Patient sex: M
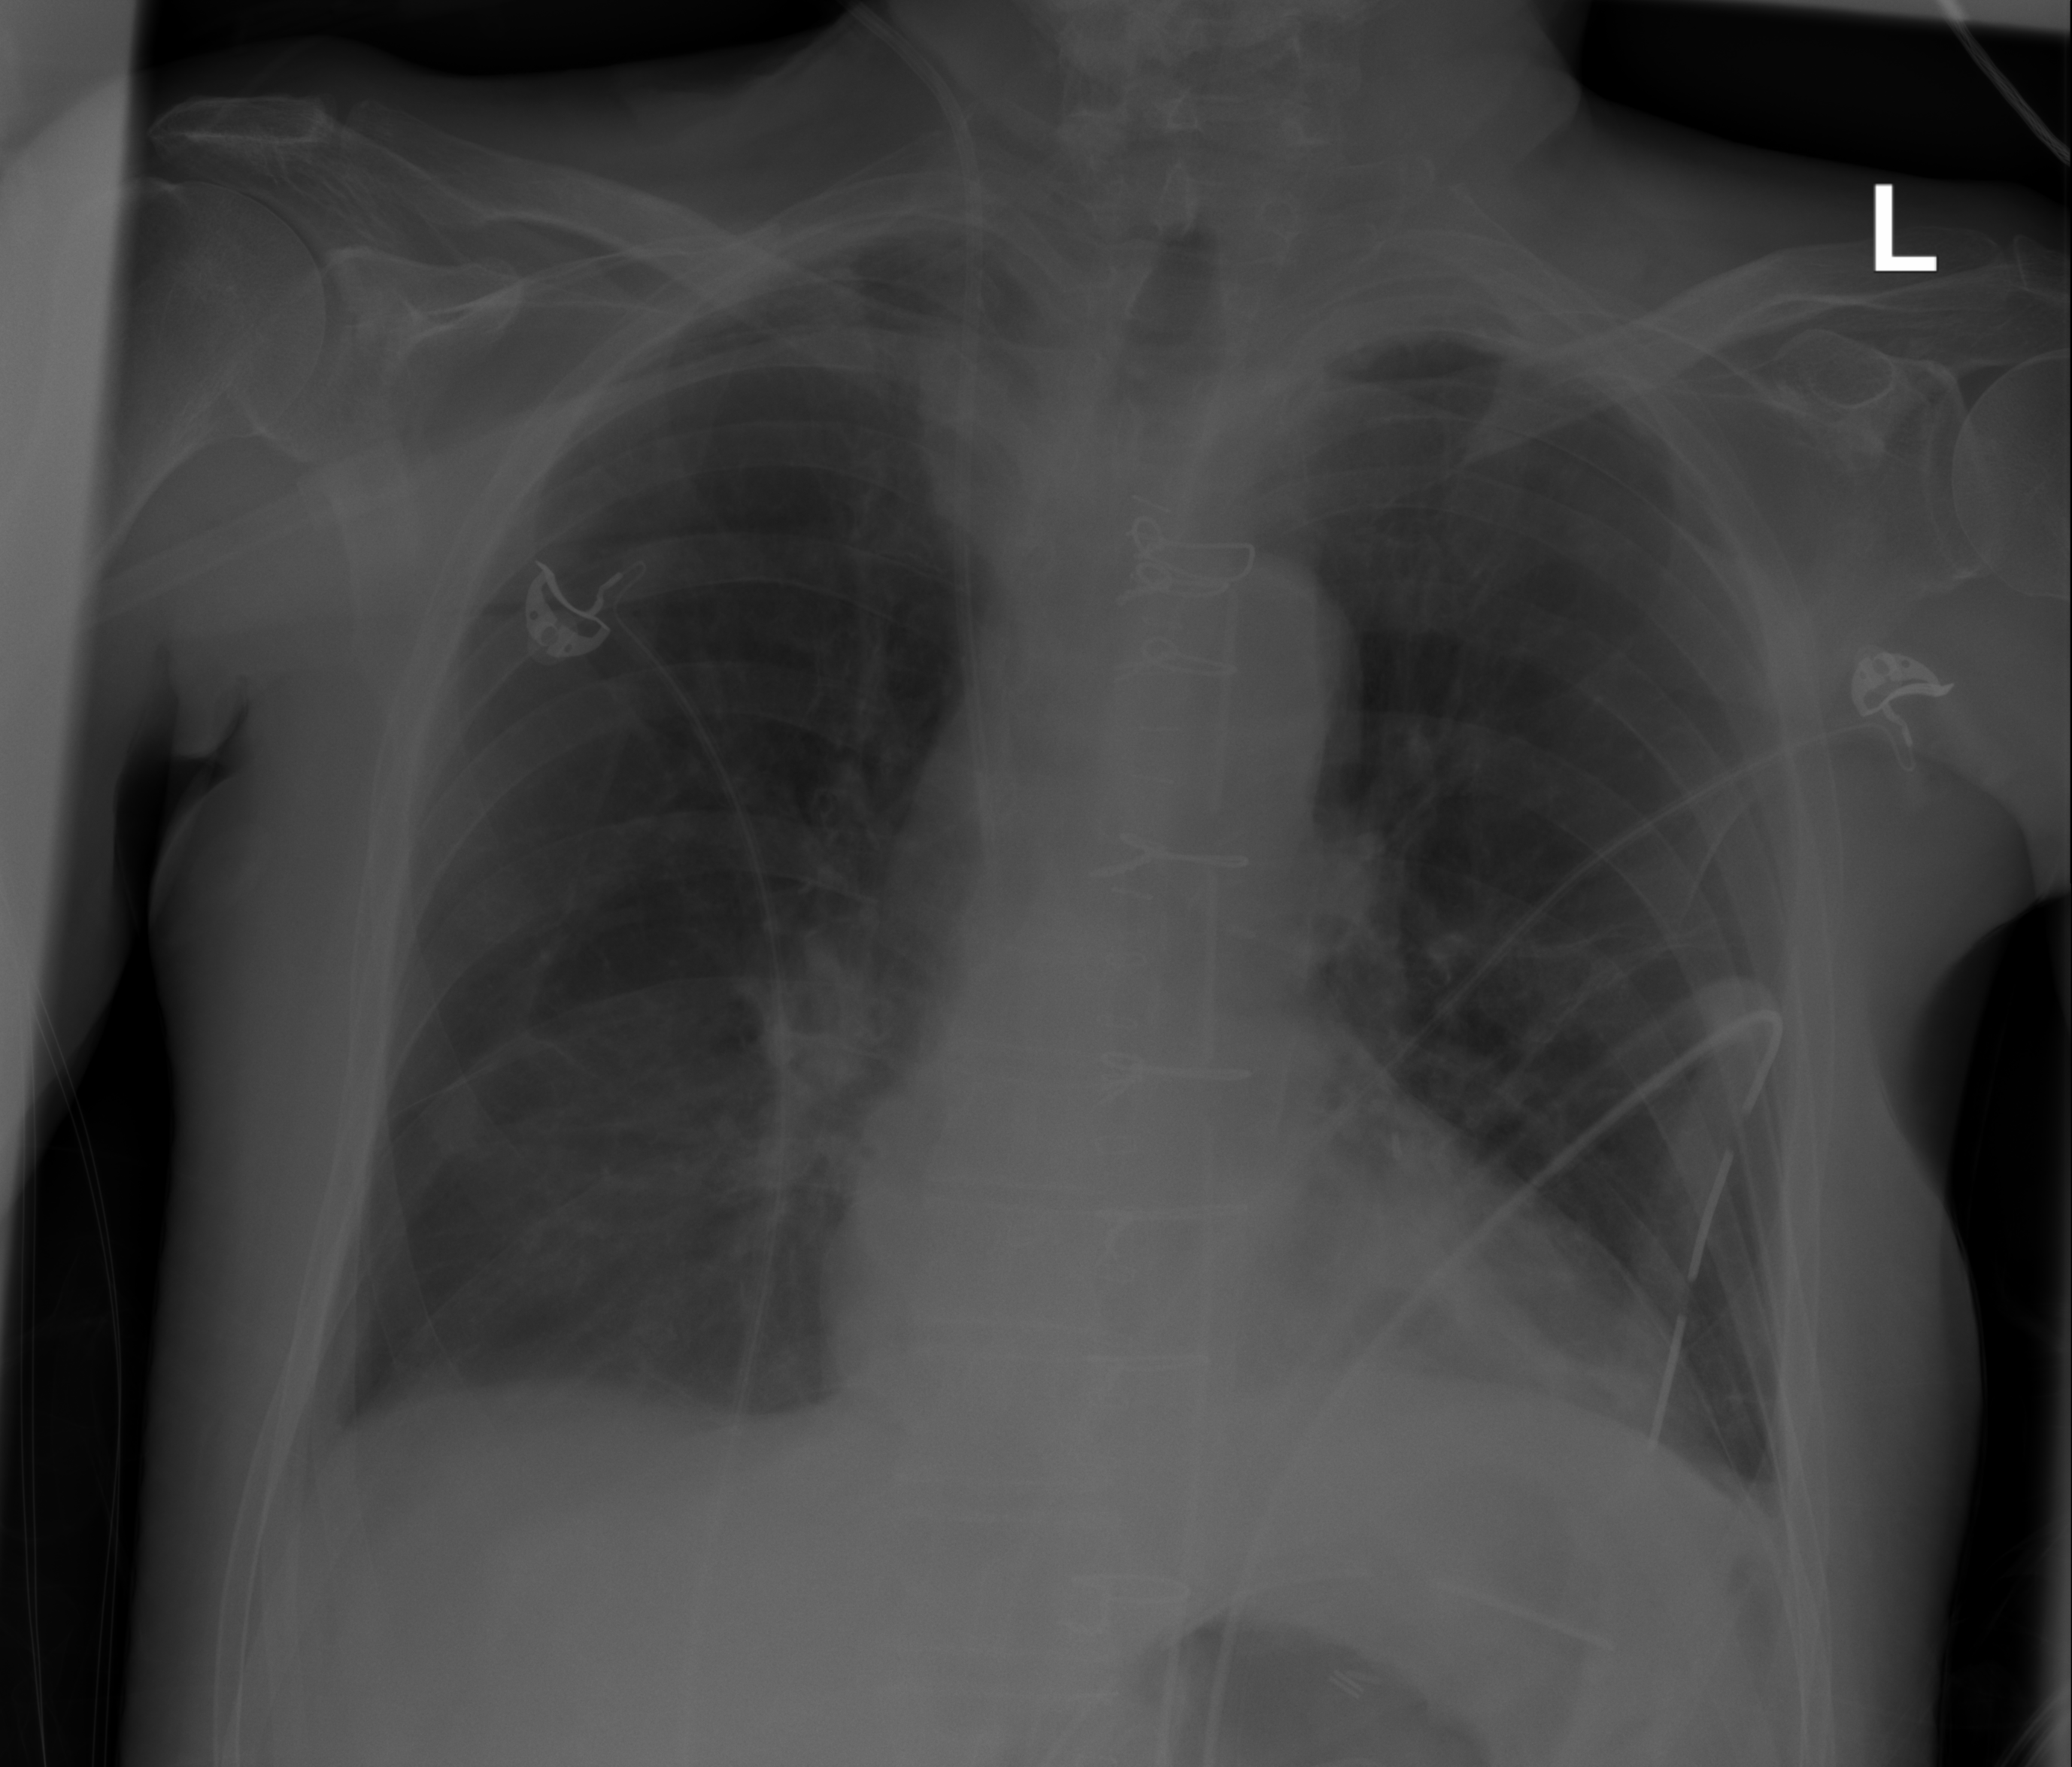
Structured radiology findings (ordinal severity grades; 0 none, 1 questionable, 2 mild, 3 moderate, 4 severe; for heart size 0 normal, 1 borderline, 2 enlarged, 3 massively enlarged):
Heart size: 1
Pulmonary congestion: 0
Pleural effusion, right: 2
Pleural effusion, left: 1
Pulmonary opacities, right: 1
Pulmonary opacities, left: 1
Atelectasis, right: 2
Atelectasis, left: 2